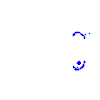
Particle: pion